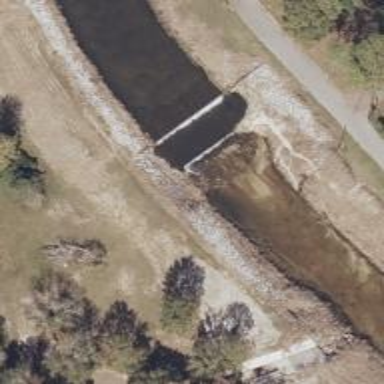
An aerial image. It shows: Weir in waterway.